Говорят, что в архиве Снеллиуса нашли чертежи оптической системы. От времени чертежи выцвели, и на чертеже остались видны только параллельные друг другу собирающая линза, объект и его действительное изображение (см. рисунок).  Из пояснений к чертежу ясно, что за линзой было расположено плоское зеркало.
Восстановите построением по имеющимся данным положение зеркала и найдите положение фокусов линзы.
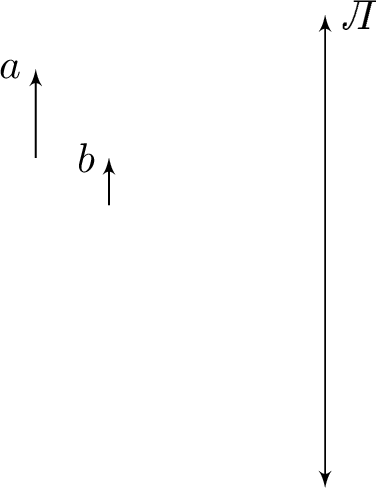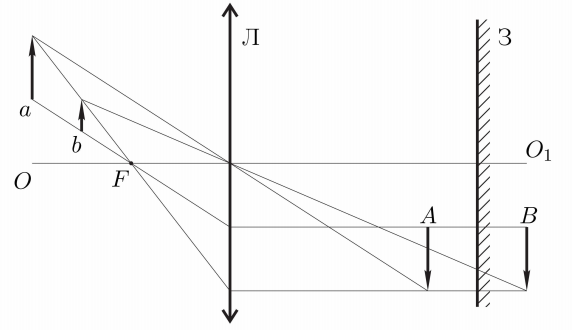
Решение: Из обратимости хода лучей следует, что результат решения задачи не зависит от того, какая из стрелок $a$ или $b$, заданных в условии, является предметом, а какая его изображением в системе линза-зеркало. Так как стрелки $a$ и $b$ параллельны линзе, то их изображения в линзе $A$ и $B$ тоже параллельны линзе и, следовательно, друг другу. А поскольку $A$ и $B$ параллельны друг другу, то они параллельны и зеркалу, причём прямая, проходящая через их концы, параллельна главной оптической оси. Следовательно, луч, распространяющийся вдоль этой прямой, преломляясь в линзе, пройдёт через фокус и концы стрелок $A$ и $B$.  Таким образом, построение будем проводить в следующем порядке (см. рисунок): 1. Построим главную оптическую ось линзы $O O_{1}$, которая проходит через оптический центр перпендикулярно плоскости линзы. 2. Проведём лучи, проходящие через начала и концы предмета и его изображения. Эти лучи должны пересекать оптическую ось в фокусе линзы. 3. Задний фокус линзы находится стандартным построением. 4. Одна из стрелок $a$ или $b$, указанных в условии, является предметом, а другая - его изображением в системе линза-зеркало. Построим изображения этих стрелок в линзе, используя обратимость хода лучей. Для этого используем стандартные лучи, проходящие через фокус линзы и через её центр. Получим изображения $A$ и $B$. 5. Одна из стрелок $A$ или $B$ является предметом по отношению к плоскому зеркалу, а другая - его изображением. Следовательно, плоское зеркало должно располагаться посередине между стрелками $A$ и $B$.
Темы:
T, Оптика, Геометрическая оптика, Тонкая линза, Архивы Снеллиуса, Всероссийские, Линзы, Зеркало